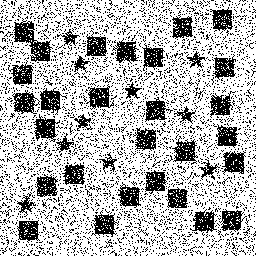
Squares: 28
Triangles: 0
Stars: 10
Total shapes: 38